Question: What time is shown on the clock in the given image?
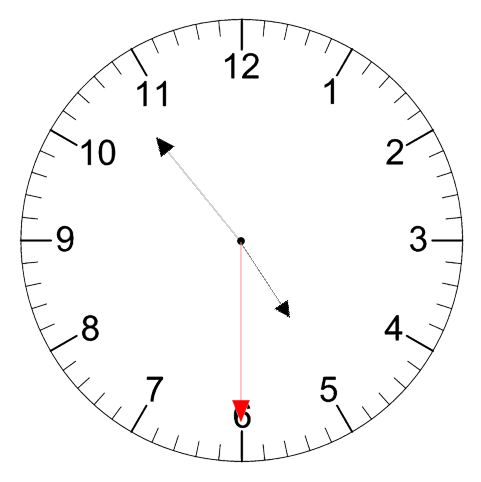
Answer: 04:53:30